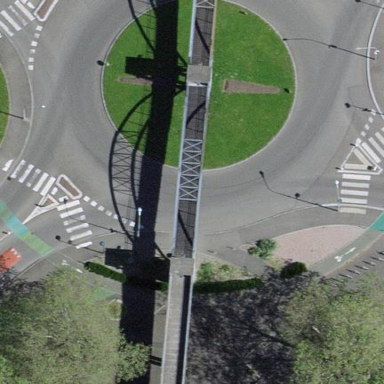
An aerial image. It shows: Man-made bridge.